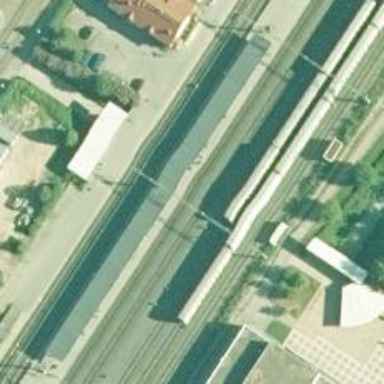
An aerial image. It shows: Railway with continuous electrified contact lines.